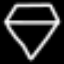
Label: diamond